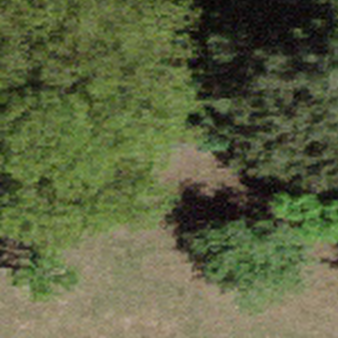
Label: other